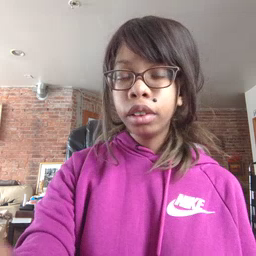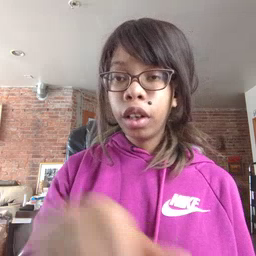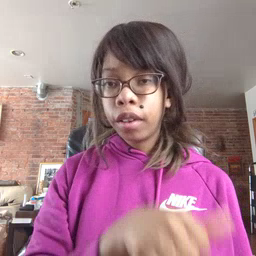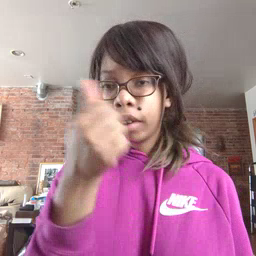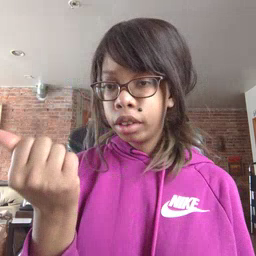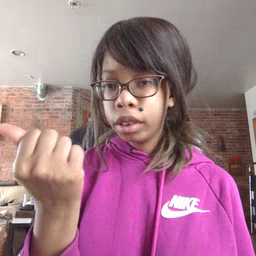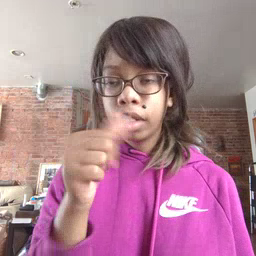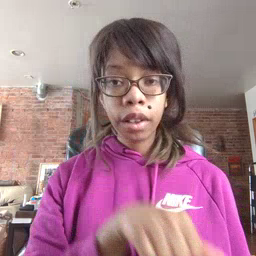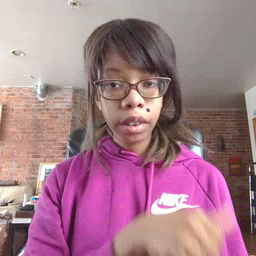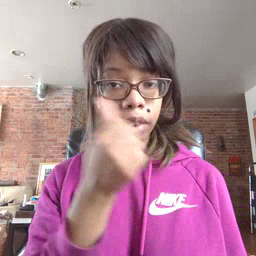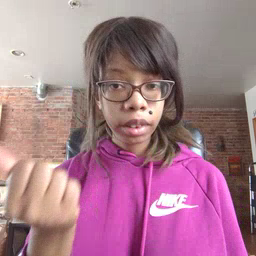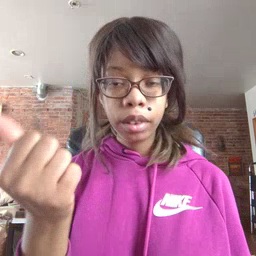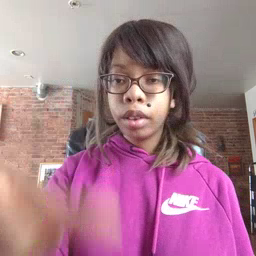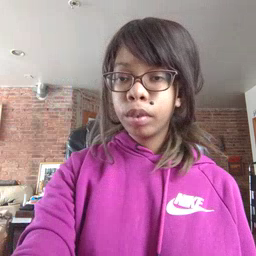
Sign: another